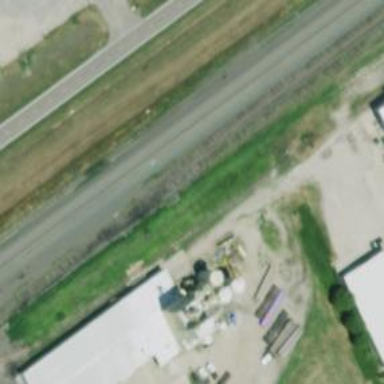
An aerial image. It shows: Railway siding for service.